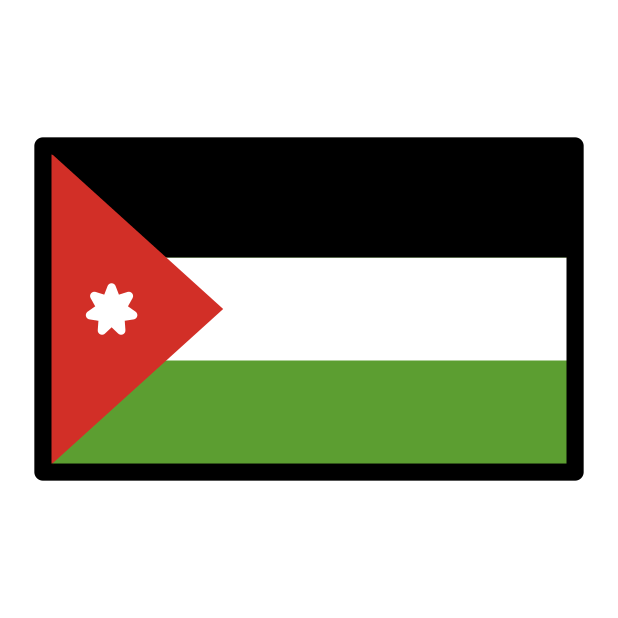
flag: Jordan